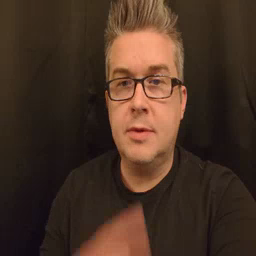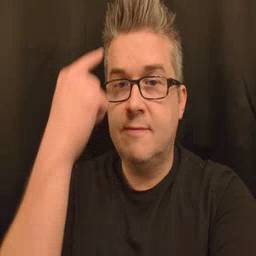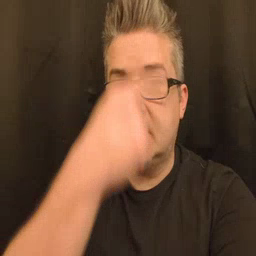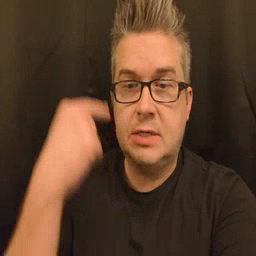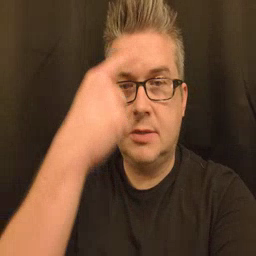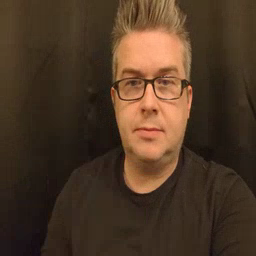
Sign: face